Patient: sex M, age 46
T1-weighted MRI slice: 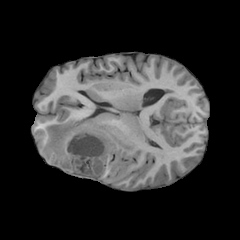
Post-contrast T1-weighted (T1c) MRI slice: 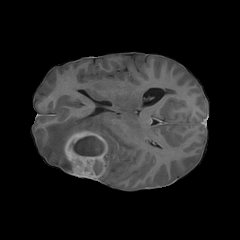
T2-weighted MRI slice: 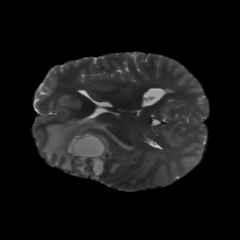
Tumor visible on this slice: yes
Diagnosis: Glioblastoma, IDH-wildtype
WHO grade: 4